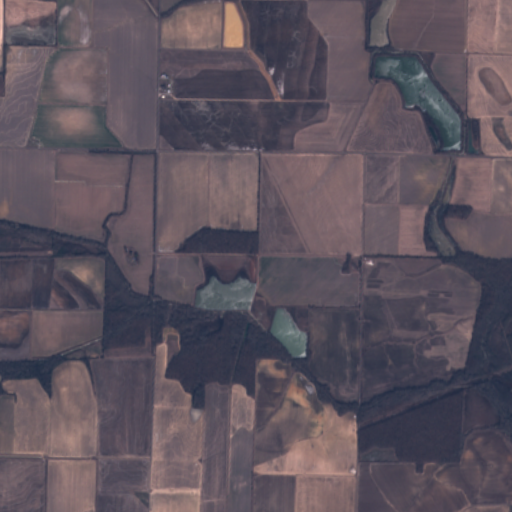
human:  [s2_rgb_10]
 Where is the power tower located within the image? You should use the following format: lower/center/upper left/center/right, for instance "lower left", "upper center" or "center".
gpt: The power tower is located in the lower of the image.
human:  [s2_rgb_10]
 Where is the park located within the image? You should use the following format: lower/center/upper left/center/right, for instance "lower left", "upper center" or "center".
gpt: There is no park in the image.